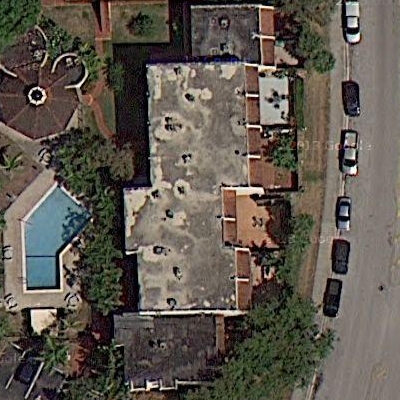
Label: cIndustry